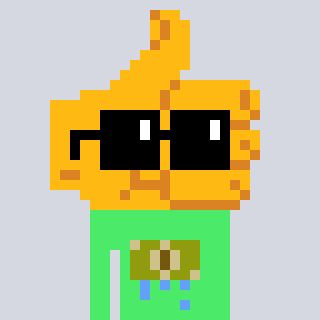
a pixel art character with square black sunglasses, a thumbsup-shaped head and a teal-colored body on a cool background